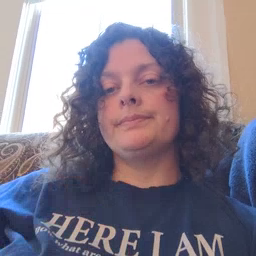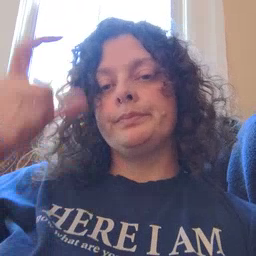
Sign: moon